Question: I would like to test the rotation of a phone on the emulator, I see everywhere that we have to use but it only rotates the image of the emulator and does not launch a configuration change event or redraw the activity.
Here is what I have with :

So, what do I have to use to simulate a real rotation ?
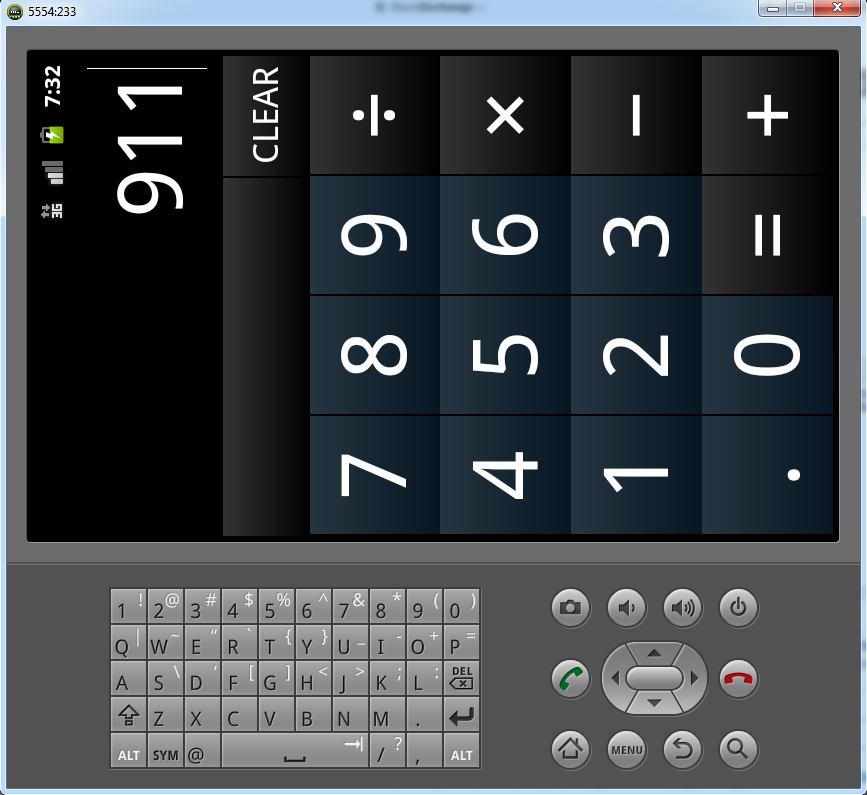
Answer: As suggested by Nicolas Jafelle <URL>, you can try to add the property "Keyboard Support-->yes" in the emulator settings. That helped me.
PS: it will also allow for your emulator to get input from your keyboard. See more <URL>